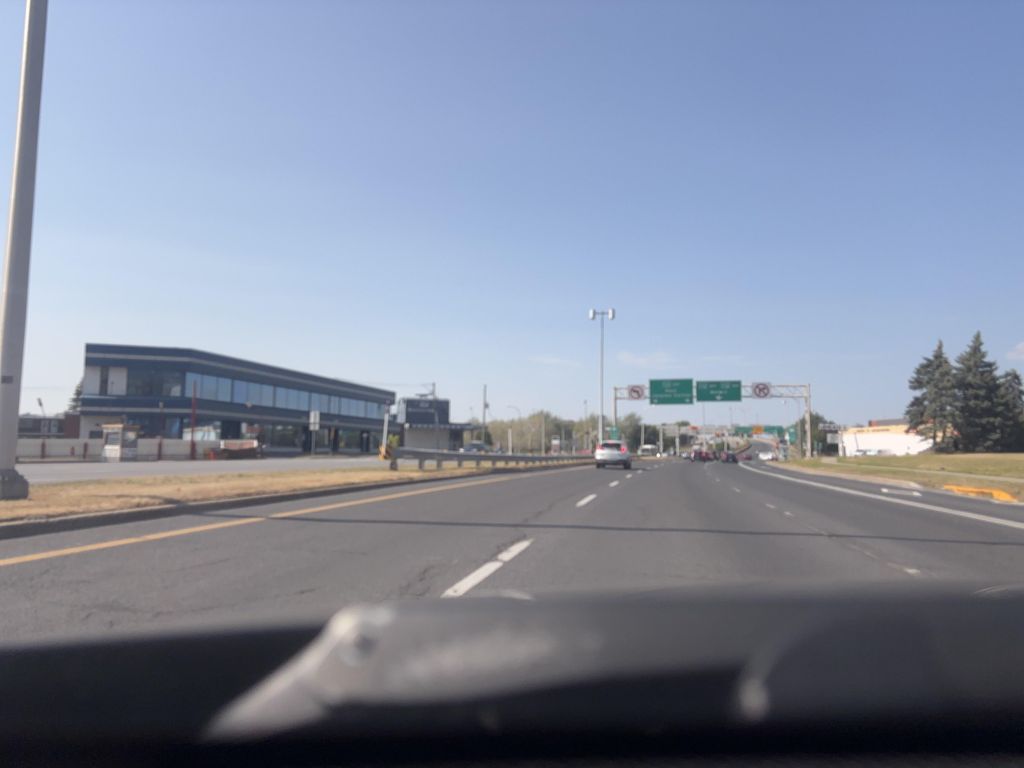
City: montreal